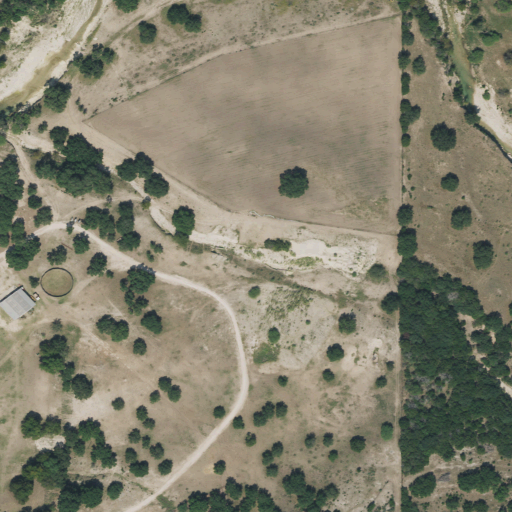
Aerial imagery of valley in Texas named Hatley Hollow containing shrub, open development, barren land, evergreen forest, low intensity development, and medium intensity development